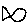
Label: fish